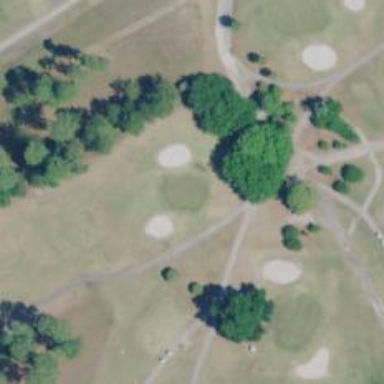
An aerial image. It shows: View of golf hole.